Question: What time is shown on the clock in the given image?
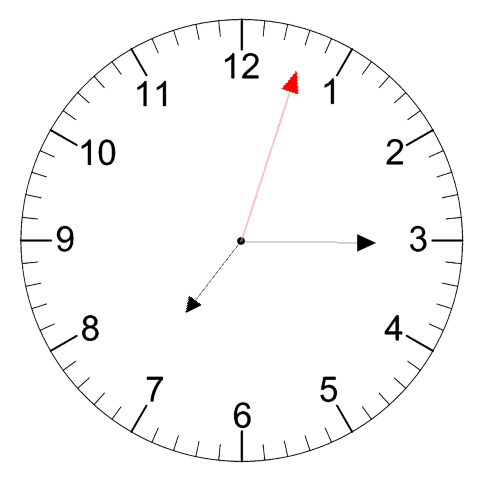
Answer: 07:15:03